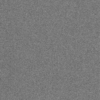
Label: dusty